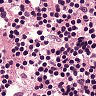
Metastatic tissue present: no